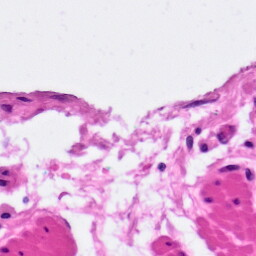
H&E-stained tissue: Pancreatic